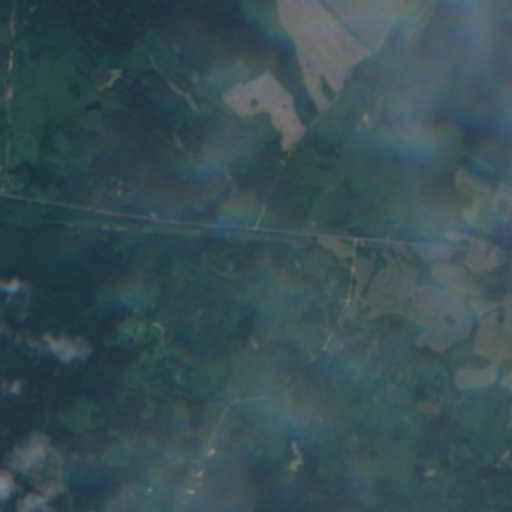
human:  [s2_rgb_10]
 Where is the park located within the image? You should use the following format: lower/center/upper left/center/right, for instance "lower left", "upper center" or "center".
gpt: The park is located in the lower center of the image.
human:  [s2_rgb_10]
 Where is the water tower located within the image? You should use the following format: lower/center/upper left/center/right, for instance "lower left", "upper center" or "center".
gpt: The water tower is located in the lower center of the image.
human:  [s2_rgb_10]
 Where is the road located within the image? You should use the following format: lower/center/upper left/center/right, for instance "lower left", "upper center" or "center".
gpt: There is no road in the image.